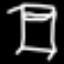
Label: bed